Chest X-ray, AP view. Patient: 52 years old, sex M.
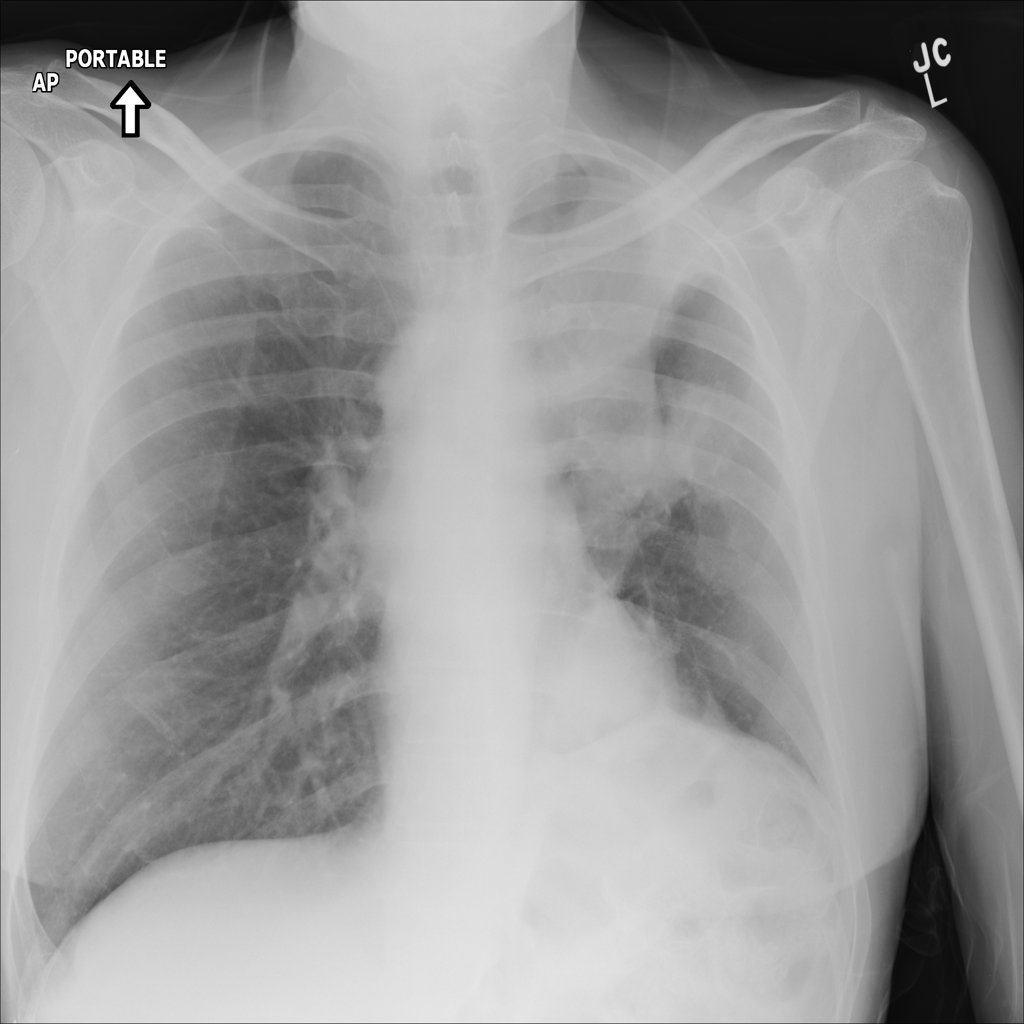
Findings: Mass, Nodule